Question: I want to design my UI like the following Instagram's user activity screen.
With the same features (get profile picture, user Name, liked photos click event event).
How to add multiple Images in a list Item and get the click event for the added images?

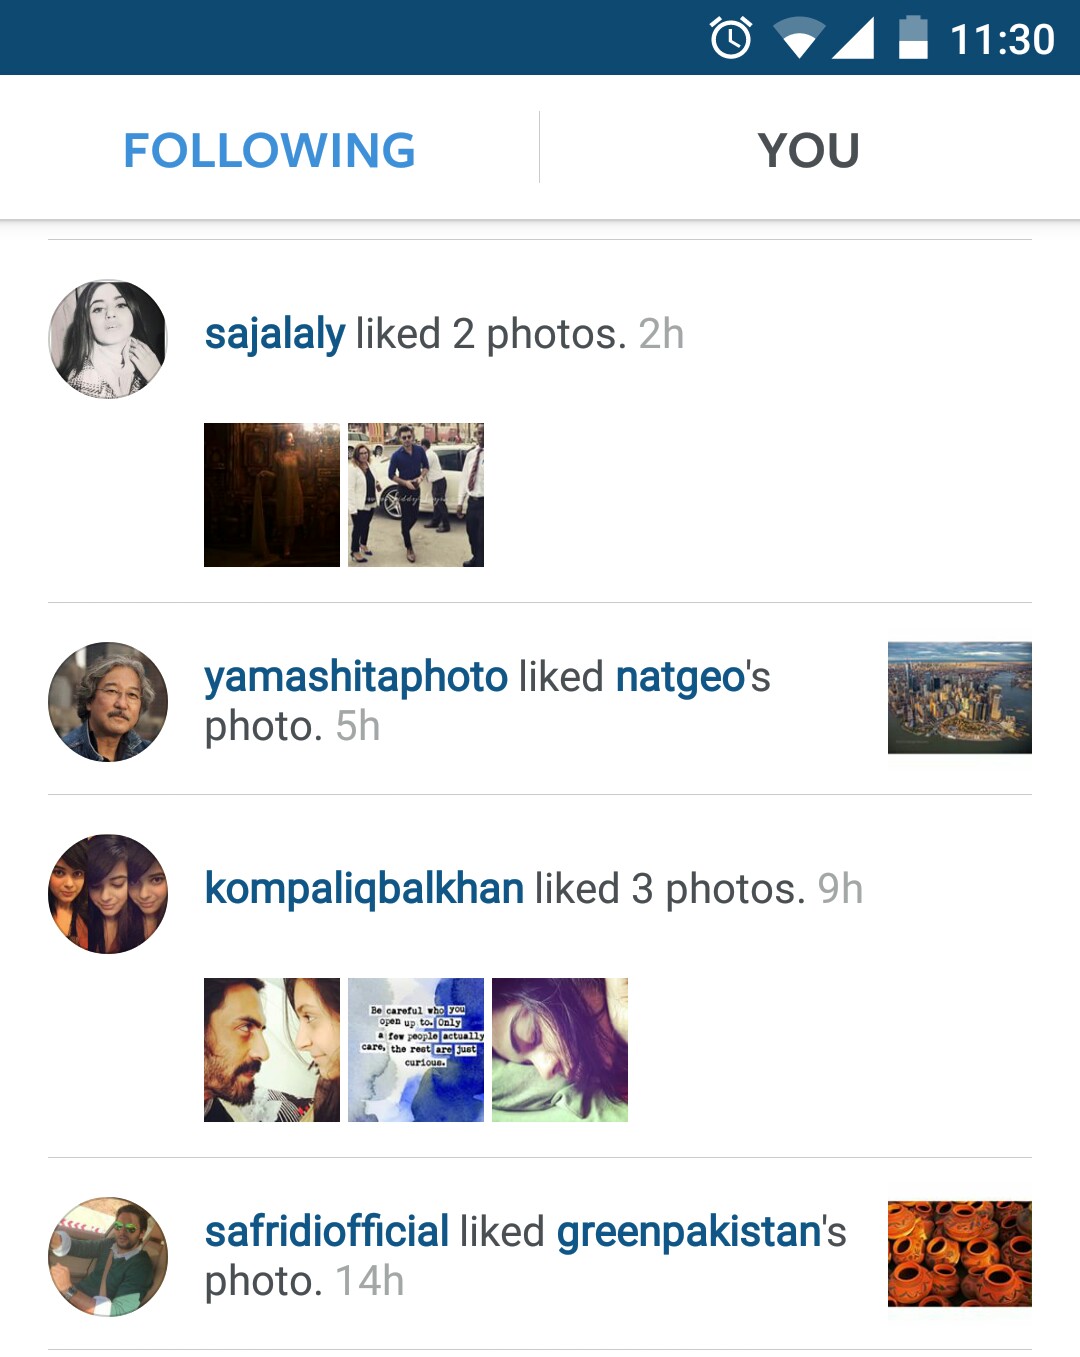
Answer: You will have to create the ImageViews when creating your Row. Which means you will have to do this during 'getView()'. When Creating a new ImageView, make it clickable using 'iv.setClickable(true)' and attach a new clicklistener onto the image, which will handle the opening of the image once you clicked it. If every Image does the same, you can implement the onClickListener in the adapter and add it to every single image. This might be a smart choice if all images do the same, like opening the image you have just clicked.
within the onClick Callback you will have the view the click originated from, so you can access its id or its Tag, which will tell you what image to show.